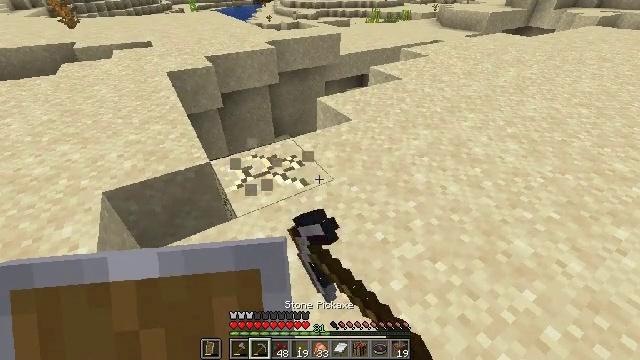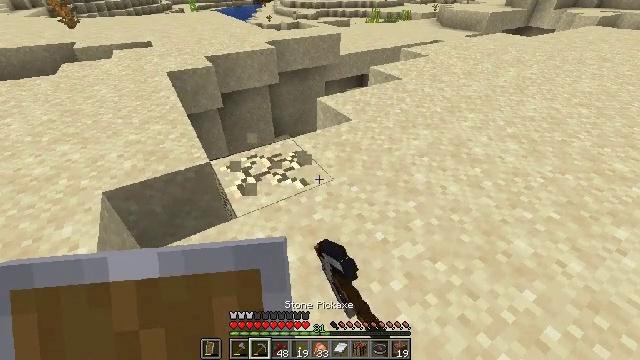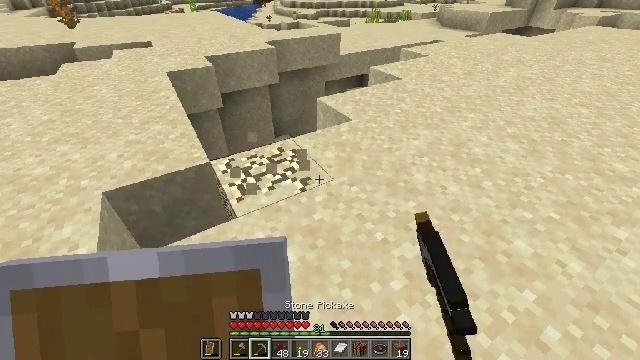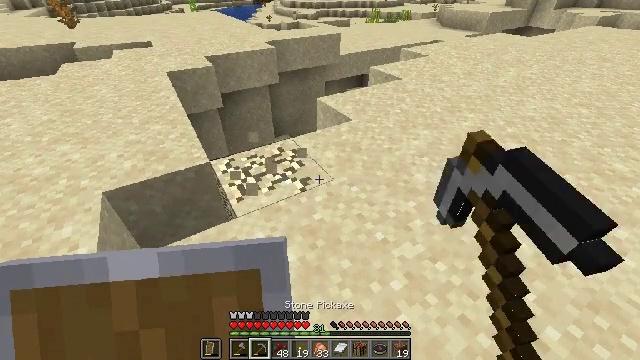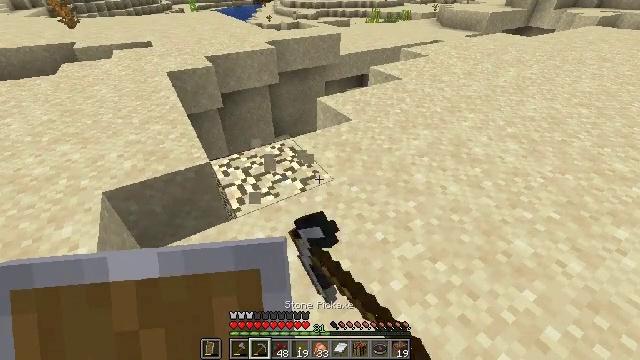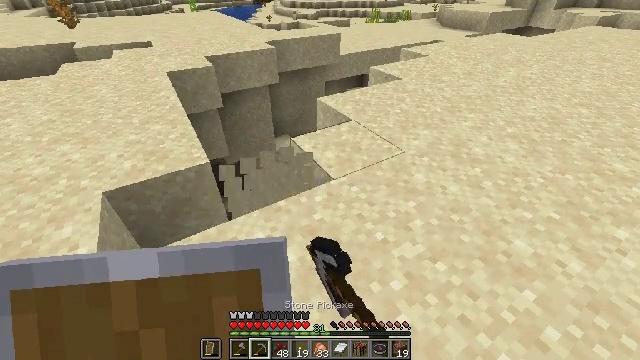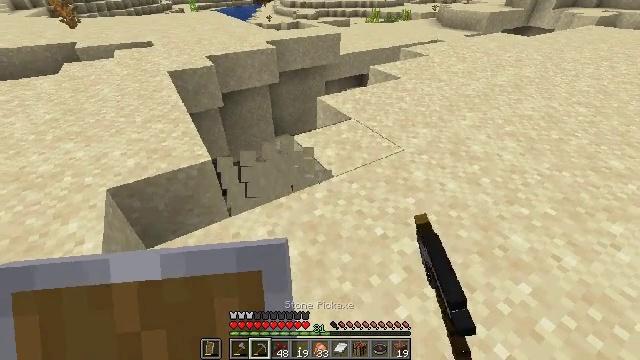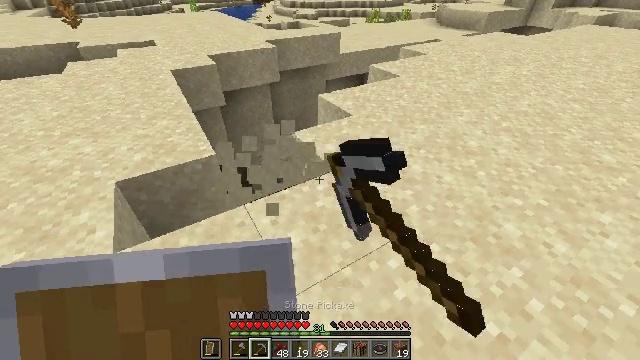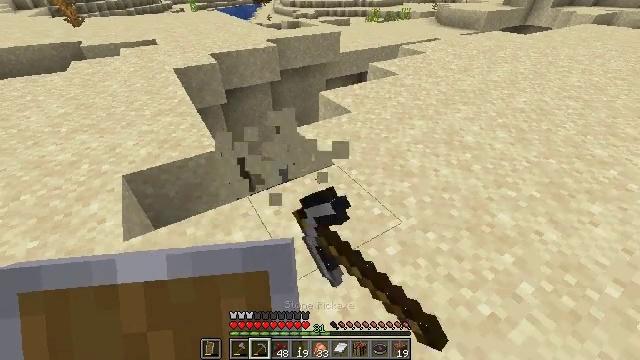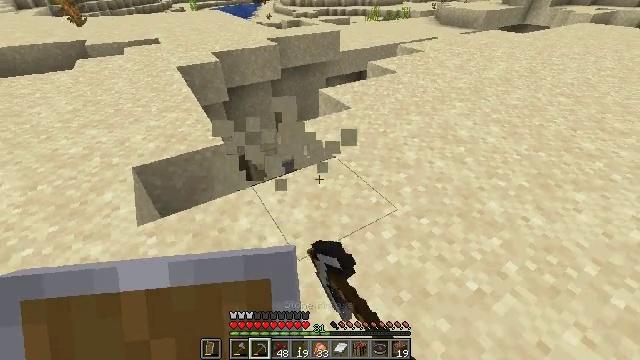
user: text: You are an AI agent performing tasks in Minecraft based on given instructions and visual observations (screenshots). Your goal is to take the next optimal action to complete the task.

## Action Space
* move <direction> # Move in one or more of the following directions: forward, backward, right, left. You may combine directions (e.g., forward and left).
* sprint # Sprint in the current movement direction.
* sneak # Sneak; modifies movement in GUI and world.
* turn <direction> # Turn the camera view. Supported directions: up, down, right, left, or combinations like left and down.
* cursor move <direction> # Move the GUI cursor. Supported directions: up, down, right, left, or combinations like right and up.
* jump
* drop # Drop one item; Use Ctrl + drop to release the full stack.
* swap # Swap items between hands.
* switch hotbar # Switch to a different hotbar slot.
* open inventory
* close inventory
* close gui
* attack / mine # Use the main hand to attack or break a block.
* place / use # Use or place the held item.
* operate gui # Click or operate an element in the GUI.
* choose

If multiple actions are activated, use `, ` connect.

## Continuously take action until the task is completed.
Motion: motion action
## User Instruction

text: Gather sand from the desert.
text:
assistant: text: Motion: attack / mine
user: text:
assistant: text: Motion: attack / mine
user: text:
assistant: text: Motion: attack / mine
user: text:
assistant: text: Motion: attack / mine
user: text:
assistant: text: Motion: attack / mine
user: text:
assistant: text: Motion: move back, attack / mine
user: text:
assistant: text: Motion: move back, attack / mine
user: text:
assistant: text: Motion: move back, attack / mine
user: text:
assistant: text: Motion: move back
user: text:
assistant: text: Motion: no_op